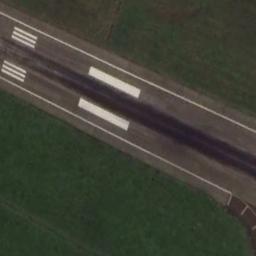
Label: runway